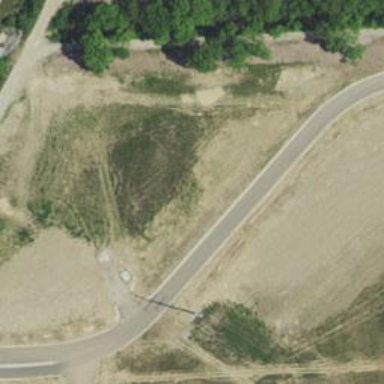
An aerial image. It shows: Crossing road.